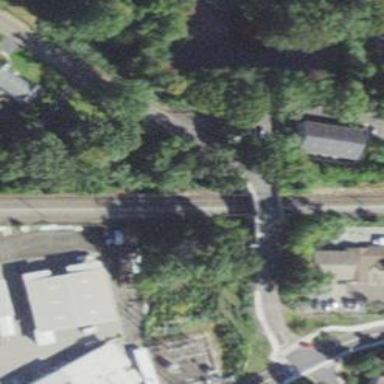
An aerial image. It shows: Railway with electrified contact lines.